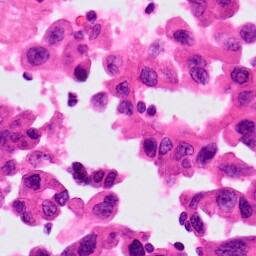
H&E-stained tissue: Lung